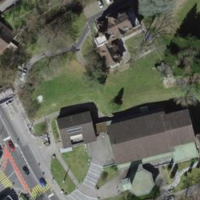
EUNIS habitat code: 55
Species observed at this site:
Cardamine pratensis